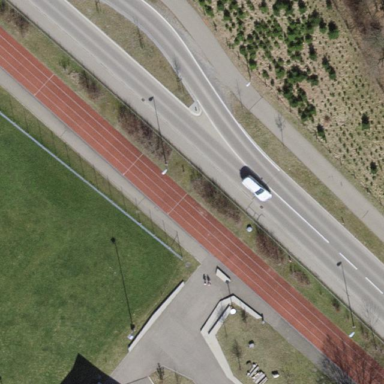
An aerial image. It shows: Track in leisure land.